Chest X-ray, PA view. Patient: 43 years old, sex M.
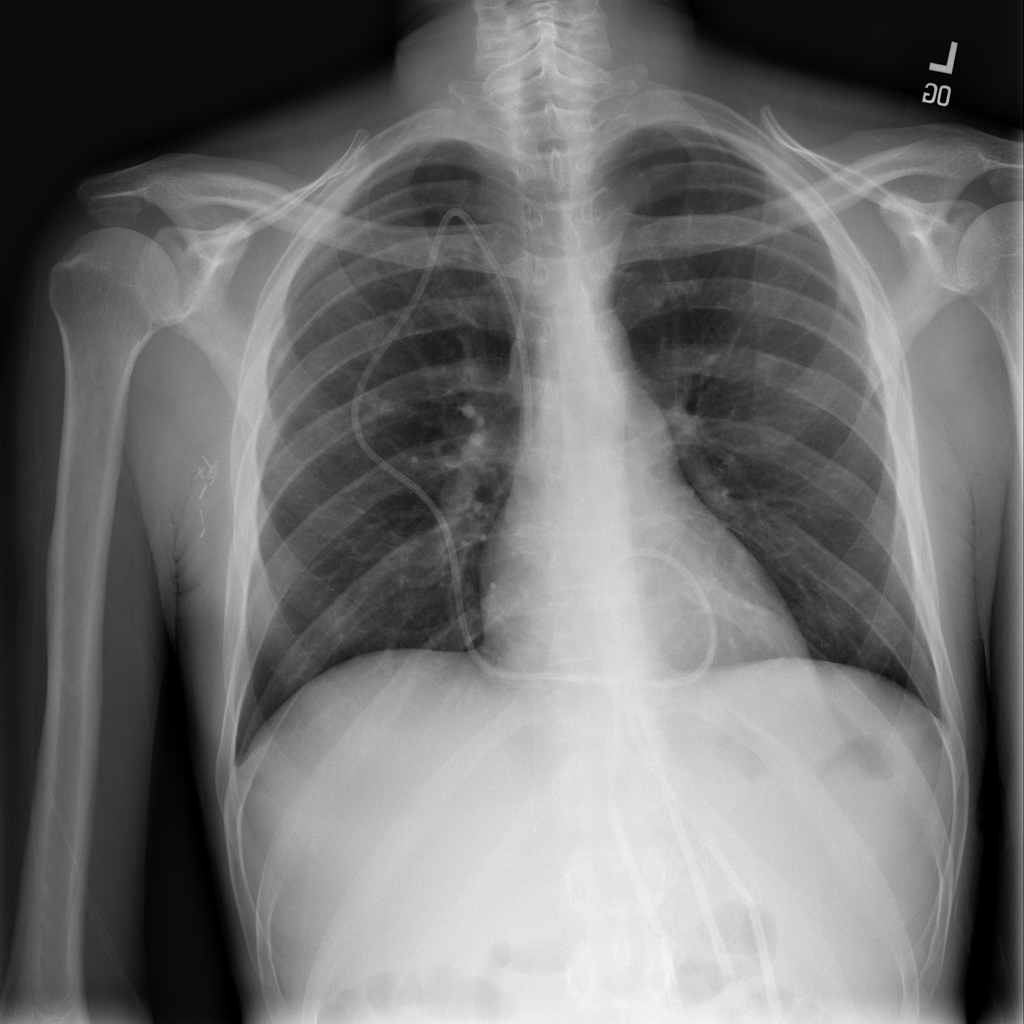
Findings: No Finding